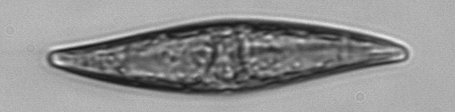
Label: Pleurosigma